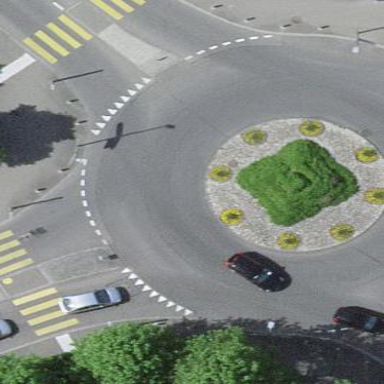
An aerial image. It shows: Asphalt road that is secondary route leading to roundabout.